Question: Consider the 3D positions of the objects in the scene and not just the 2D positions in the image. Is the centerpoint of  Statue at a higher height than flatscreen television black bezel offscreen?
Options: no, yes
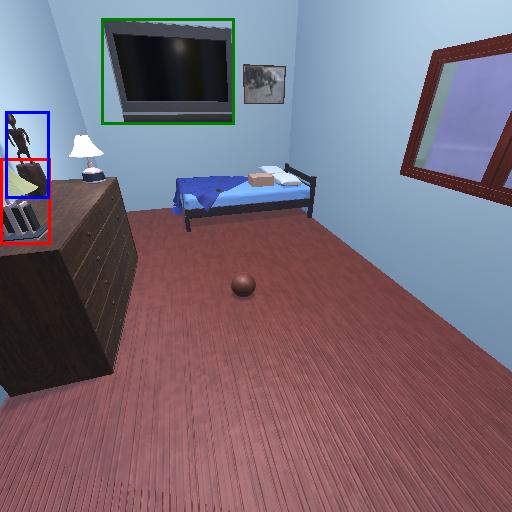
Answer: no